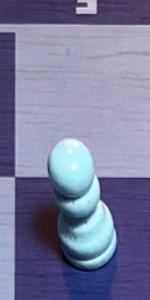
Label: Pawn_White